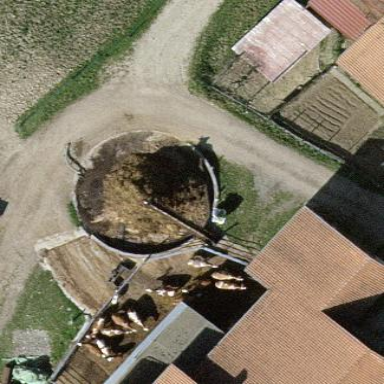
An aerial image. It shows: Farm building.